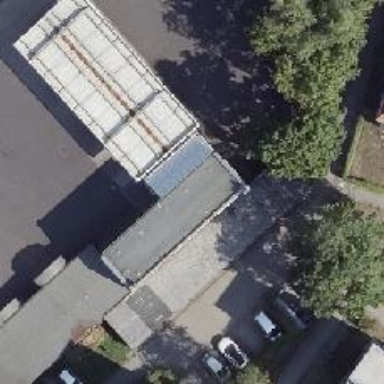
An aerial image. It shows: Kiosk next to fuel station.